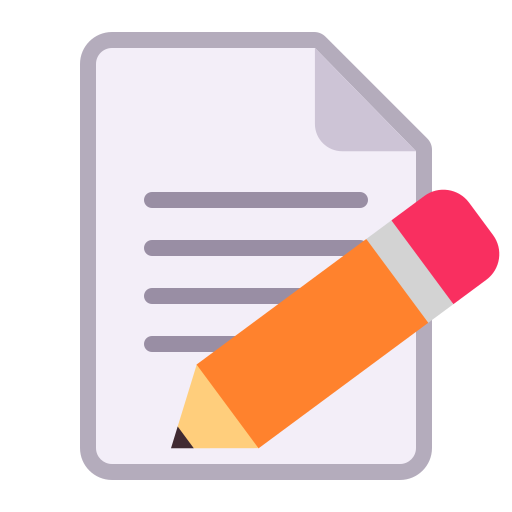
memo flat